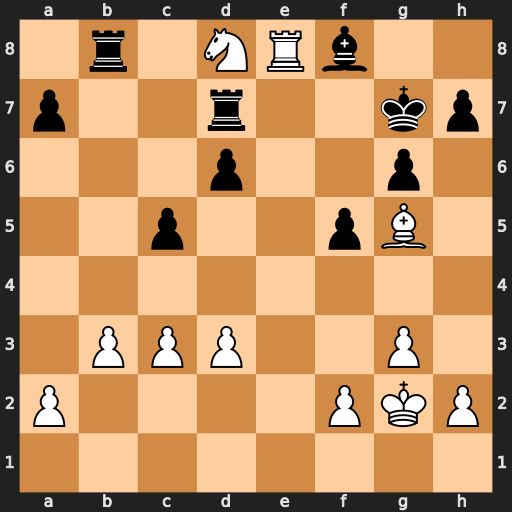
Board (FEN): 1r1NRb2/p2r2kp/3p2p1/2p2pB1/8/1PPP2P1/P4PKP/8
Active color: w
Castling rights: -
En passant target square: -
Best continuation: Ne6+ Kf7 Rxb8